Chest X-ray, PA view. Patient: 52 years old, sex F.
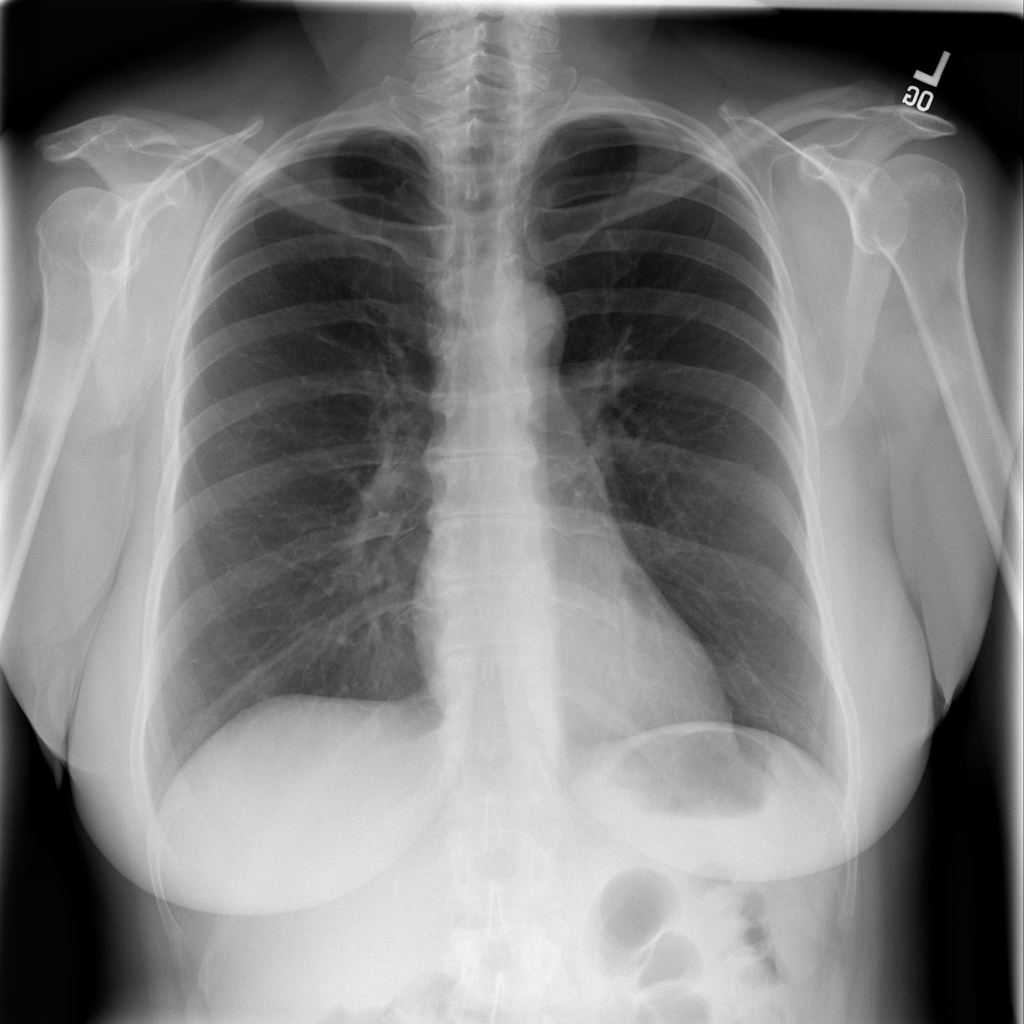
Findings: No Finding